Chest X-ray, PA view. Patient: 32 years old, sex M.
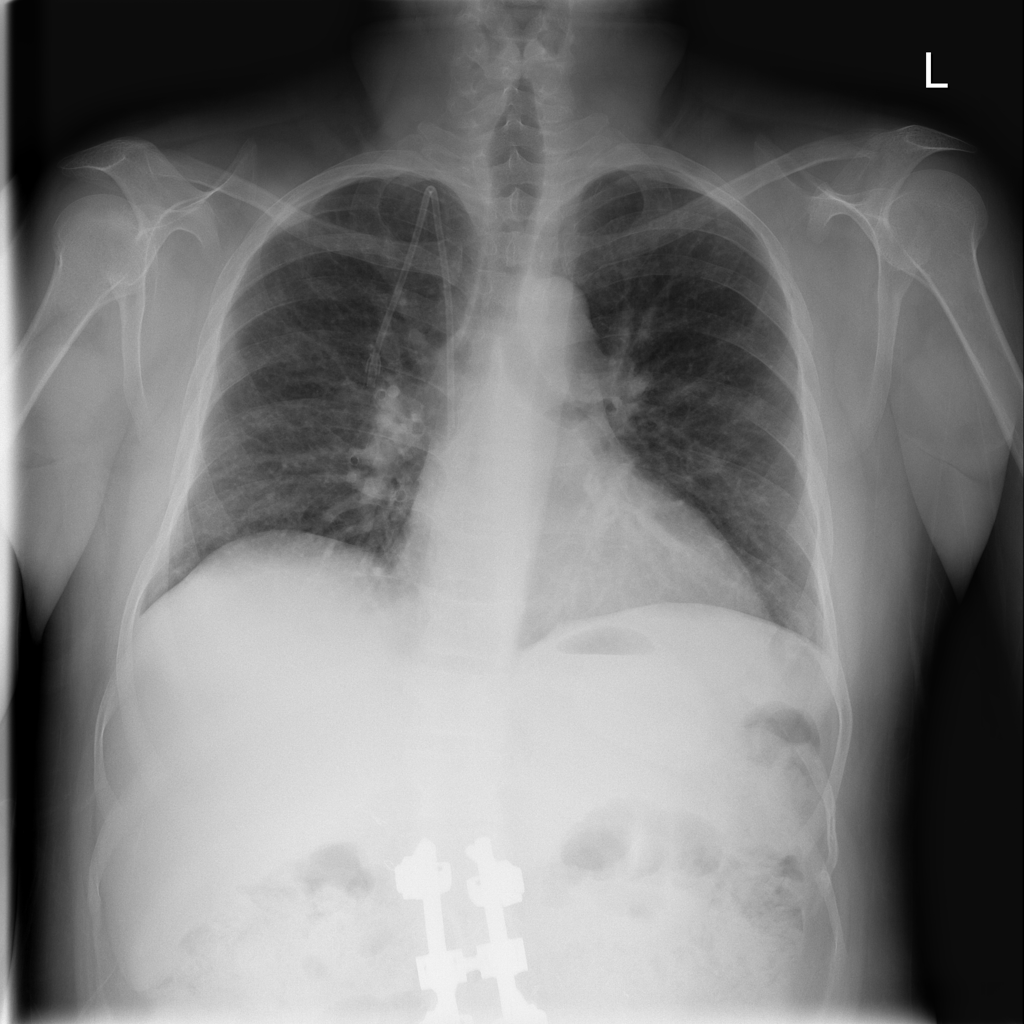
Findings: Cardiomegaly